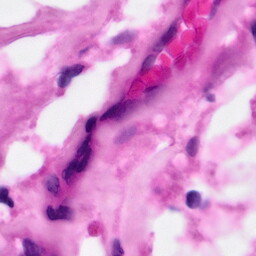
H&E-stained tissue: Pancreatic